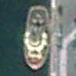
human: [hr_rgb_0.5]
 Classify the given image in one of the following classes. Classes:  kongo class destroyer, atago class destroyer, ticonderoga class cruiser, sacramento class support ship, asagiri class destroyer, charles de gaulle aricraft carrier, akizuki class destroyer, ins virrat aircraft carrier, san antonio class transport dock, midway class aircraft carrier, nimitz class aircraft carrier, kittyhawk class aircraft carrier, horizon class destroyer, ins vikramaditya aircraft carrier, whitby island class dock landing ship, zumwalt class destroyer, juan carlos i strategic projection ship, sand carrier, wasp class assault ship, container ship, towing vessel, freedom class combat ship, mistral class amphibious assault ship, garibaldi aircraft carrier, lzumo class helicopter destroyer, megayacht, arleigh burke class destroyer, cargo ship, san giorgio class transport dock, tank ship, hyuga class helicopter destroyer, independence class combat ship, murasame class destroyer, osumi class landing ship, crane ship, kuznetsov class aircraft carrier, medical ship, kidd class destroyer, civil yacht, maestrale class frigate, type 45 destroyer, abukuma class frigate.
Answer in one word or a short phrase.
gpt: Towing vessel